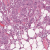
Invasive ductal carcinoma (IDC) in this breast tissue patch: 1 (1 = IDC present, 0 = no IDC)